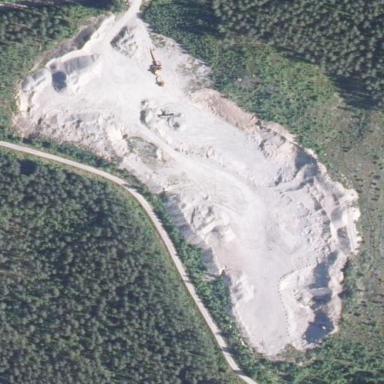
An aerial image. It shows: Quarry used for extracting aggregates.